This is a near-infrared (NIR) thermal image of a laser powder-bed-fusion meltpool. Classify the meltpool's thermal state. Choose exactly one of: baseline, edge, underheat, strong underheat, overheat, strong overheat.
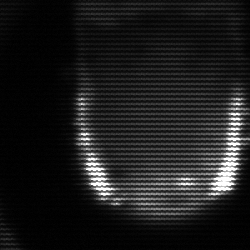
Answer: baseline